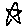
Label: star